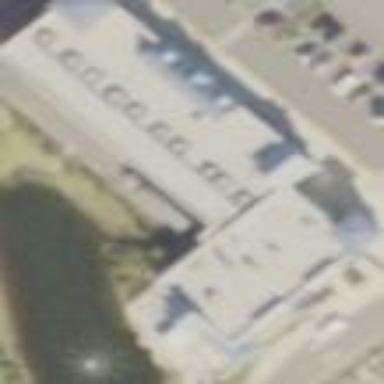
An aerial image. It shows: Commercial building.